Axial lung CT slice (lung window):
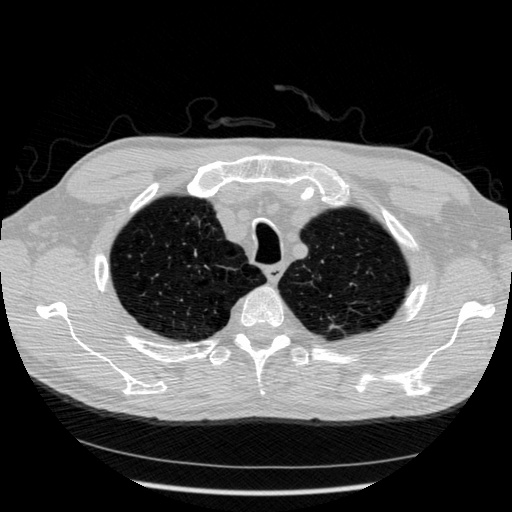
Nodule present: no